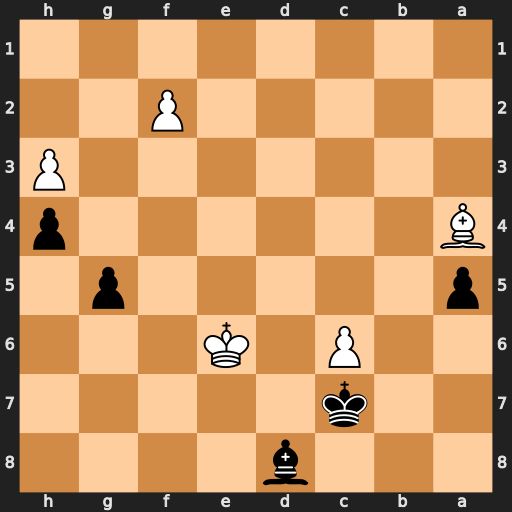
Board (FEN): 3b4/2k5/2P1K3/p5p1/B6p/7P/5P2/8
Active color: b
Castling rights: -
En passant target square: -
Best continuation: g4 hxg4 h3